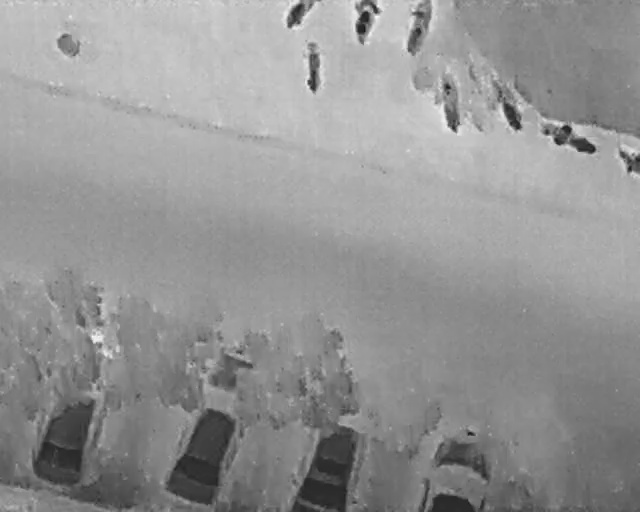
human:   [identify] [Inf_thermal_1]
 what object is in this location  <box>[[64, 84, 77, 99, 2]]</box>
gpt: <ref>1 large car at the bottom right</ref>

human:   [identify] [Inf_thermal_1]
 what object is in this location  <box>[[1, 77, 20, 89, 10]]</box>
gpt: <ref>1 large car at the bottom left</ref>

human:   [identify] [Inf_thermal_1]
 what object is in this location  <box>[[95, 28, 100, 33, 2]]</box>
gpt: <ref>1 medium bicycle at the right</ref>